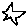
Label: star